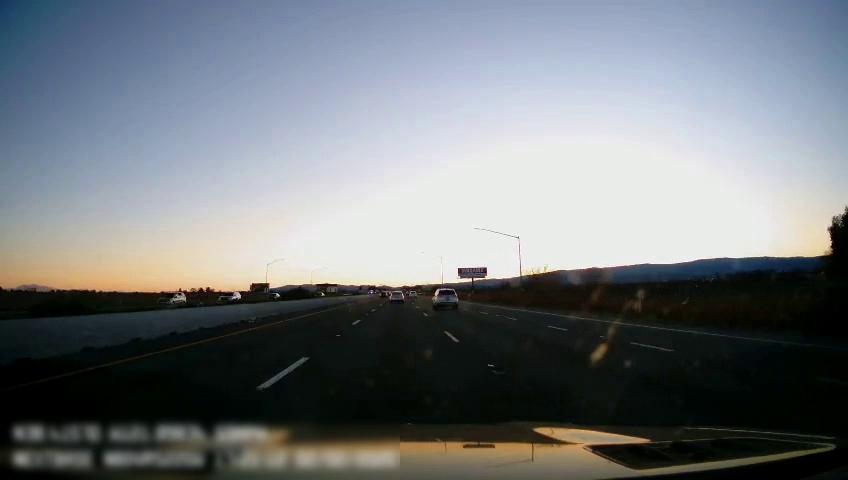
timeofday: Day
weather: Sunny
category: Drivable Space
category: Vehicles | Car
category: Vehicles | SUV
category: Vehicles | Car
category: Vehicles | Car
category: Vehicles | Car
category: Vehicles | Car
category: Lanes | Current Lane
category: Lanes | Current Lane
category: Lanes | Alternate Lane
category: Lanes | Alternate Lane
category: Lanes | Alternate Lane
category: Lanes | Alternate Lane
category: Traffic | Signs